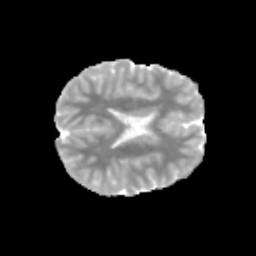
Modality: MD
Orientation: axial
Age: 11
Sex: male
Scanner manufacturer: siemens
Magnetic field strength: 3 T
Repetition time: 3.8 s
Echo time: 0.07 s